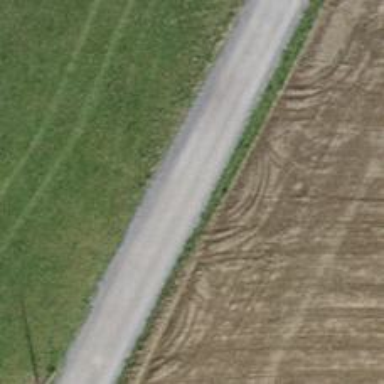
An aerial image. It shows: Unpaved agricultural track of grade 2.